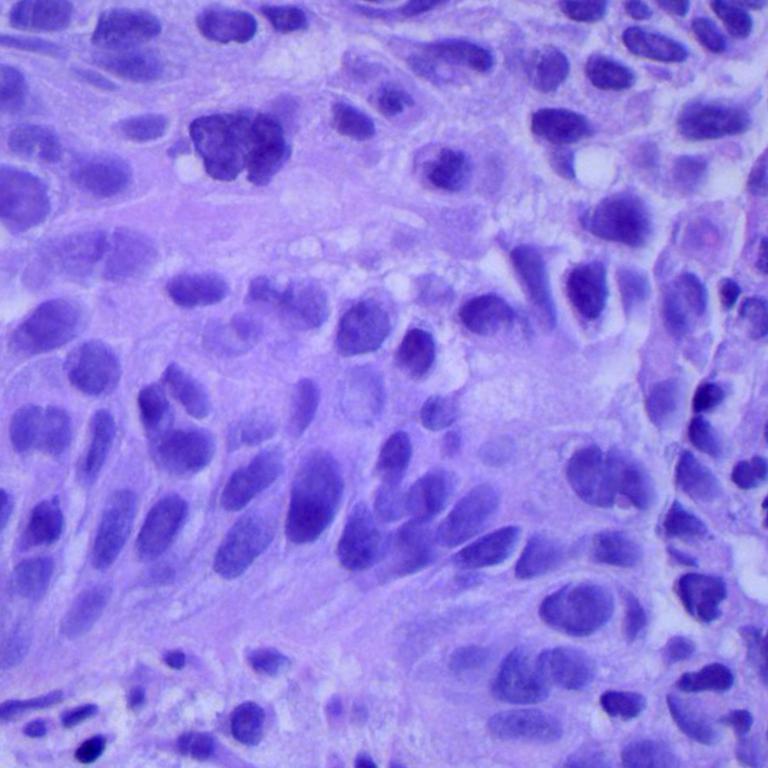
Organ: lung
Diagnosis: squamous carcinomas